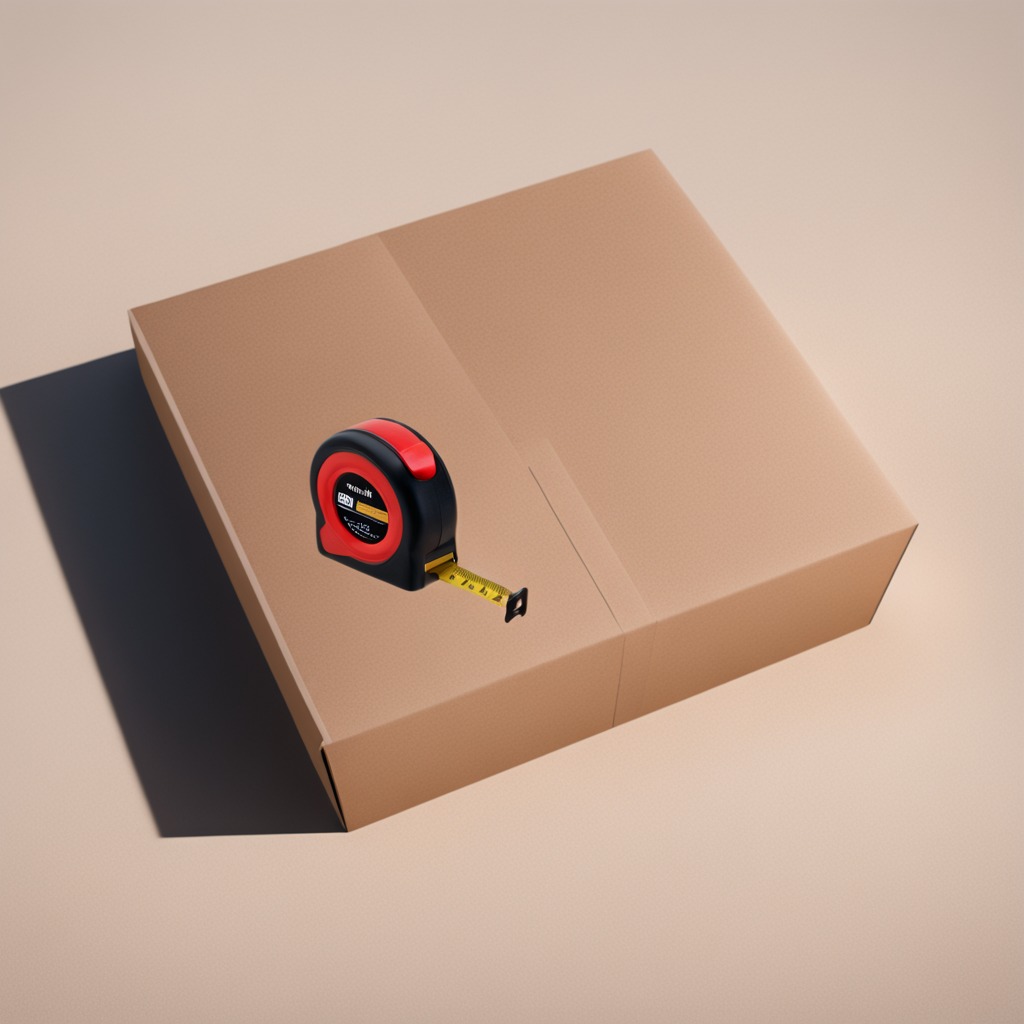
A measuring tape lies on the cardboard box surface in the outdoor workshop.